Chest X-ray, PA view. Patient: 66 years old, sex M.
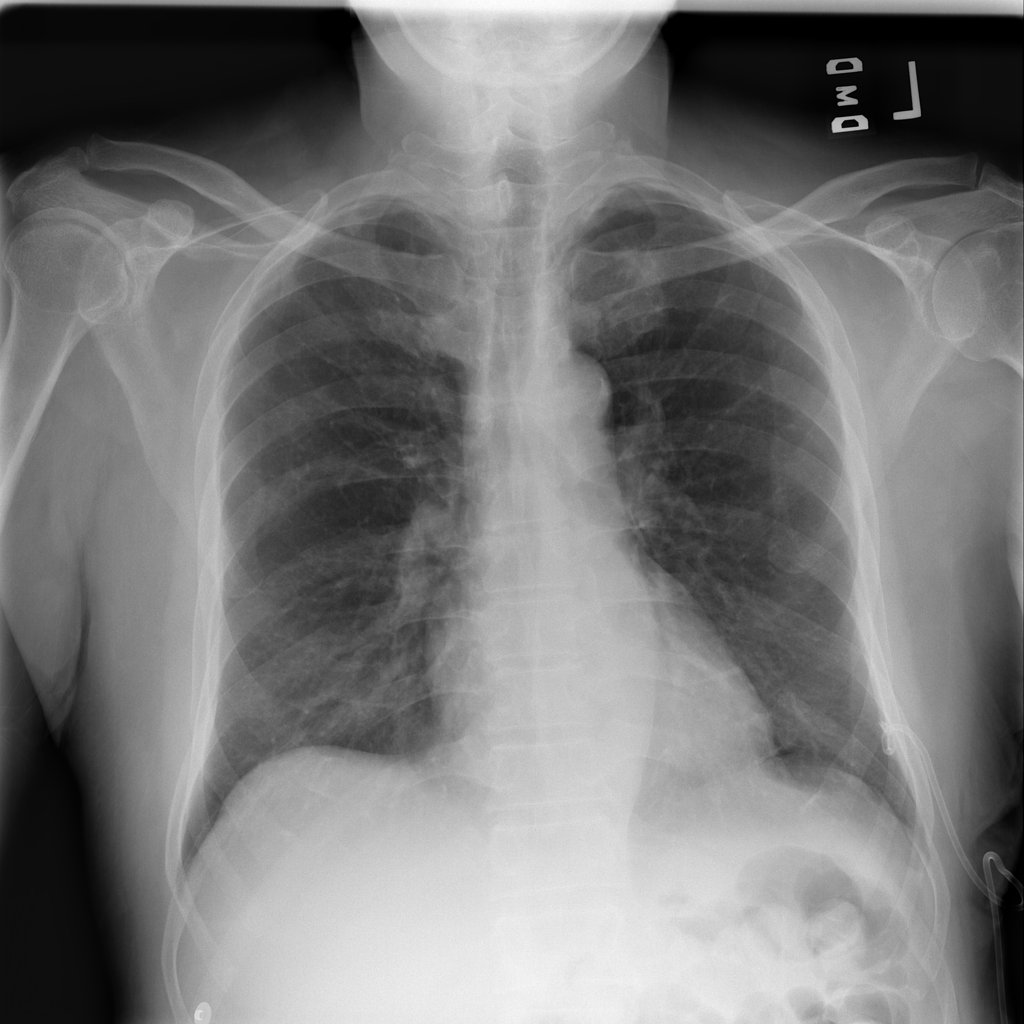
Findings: Pneumothorax